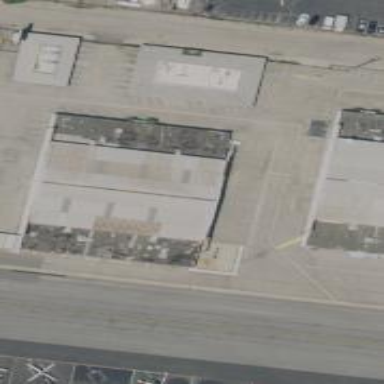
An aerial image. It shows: Hangar building at airport.